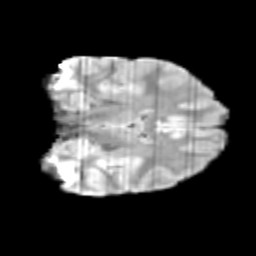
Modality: T2w
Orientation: coronal
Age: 11
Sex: female
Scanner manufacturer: siemens
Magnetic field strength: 3 T
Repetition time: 3.8 s
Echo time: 0.07 s